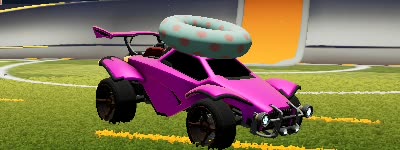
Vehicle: octane